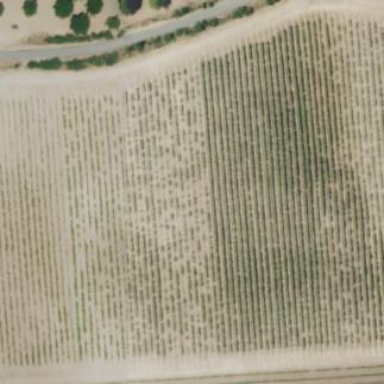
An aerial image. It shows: Vineyard growing grapes.